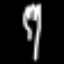
Label: fork